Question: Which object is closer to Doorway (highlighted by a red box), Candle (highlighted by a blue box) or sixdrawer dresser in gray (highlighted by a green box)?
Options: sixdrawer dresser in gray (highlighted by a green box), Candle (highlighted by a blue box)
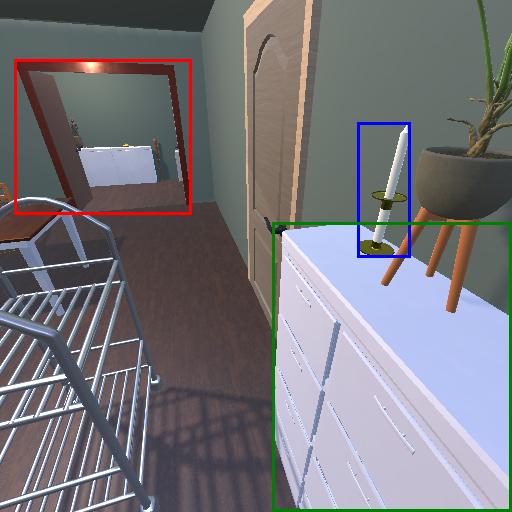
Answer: sixdrawer dresser in gray (highlighted by a green box)